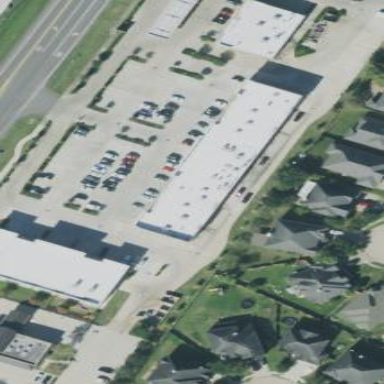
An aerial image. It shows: Retail area.